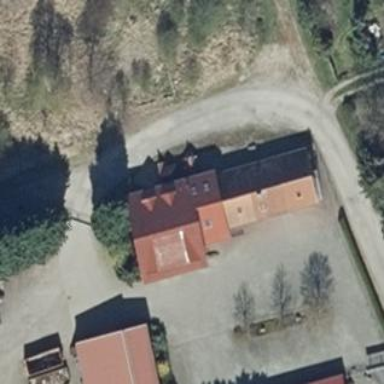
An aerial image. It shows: Residential building.